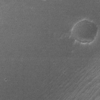
Label: not_dusty